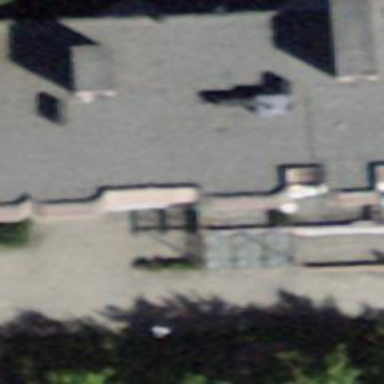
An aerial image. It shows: Flat-roofed building.